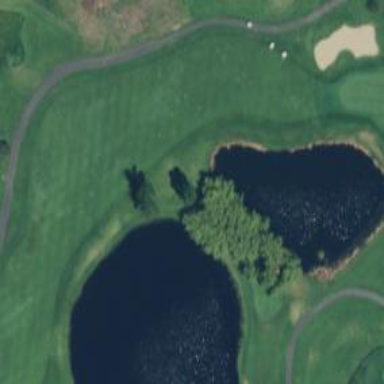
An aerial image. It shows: Water hazard on golf course.